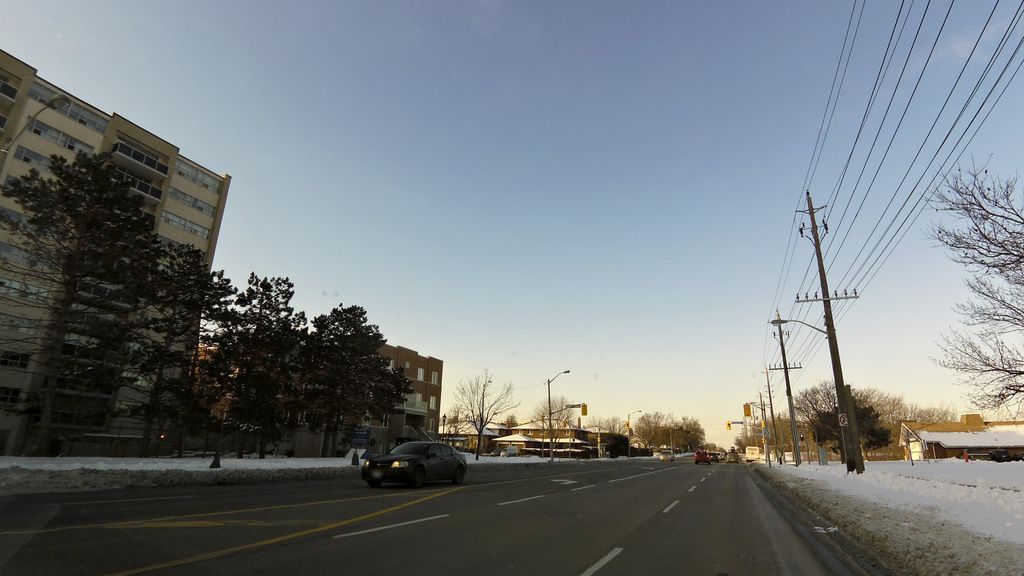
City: toronto